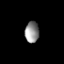
Tissue: prostate
Cell type: Fibroblasts
Senescence score: 0.7387
Nuclear area (px): 291
Mean DAPI intensity: 142.784